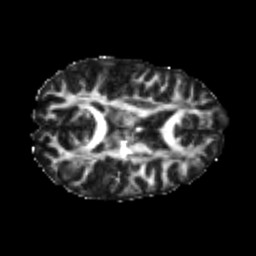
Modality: FA
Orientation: axial
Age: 20
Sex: female
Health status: healthy
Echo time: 0.074 s